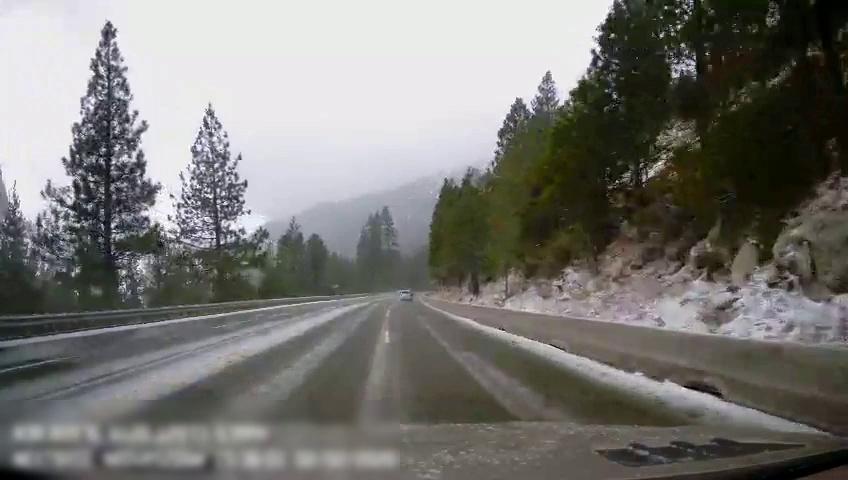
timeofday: Day
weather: Snowy
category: Drivable Space
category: Vehicles | SUV
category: Lanes | Opposite Lane
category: Lanes | Current Lane